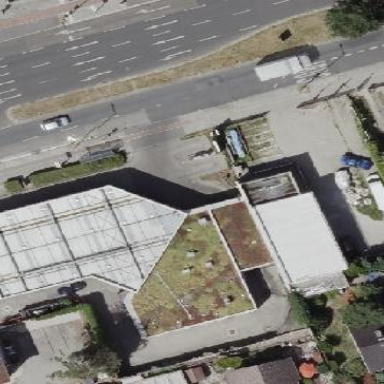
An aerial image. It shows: Building that serves as fuel station.